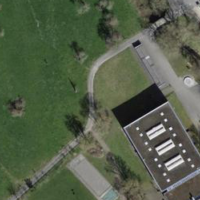
EUNIS habitat code: 24
Species observed at this site:
Fulica atra